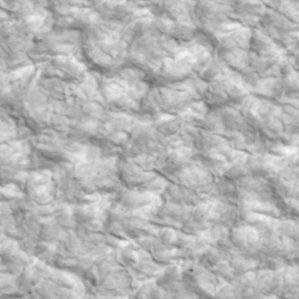
Label: non_frost